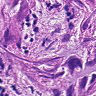
Metastatic tissue present: yes